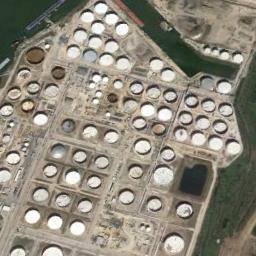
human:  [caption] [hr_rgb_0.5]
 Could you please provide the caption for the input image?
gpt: There are many storage tanks on the bare land next to the river .

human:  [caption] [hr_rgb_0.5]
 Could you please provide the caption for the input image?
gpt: There are two storage tanks in the open space  The white storage tank is slightly larger than the gray one .

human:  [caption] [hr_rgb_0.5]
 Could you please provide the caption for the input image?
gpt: There are many different sized storage tanks in the factory, And there are large lawns in the factory .

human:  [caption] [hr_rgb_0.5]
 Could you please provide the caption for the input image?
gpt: The grass is beside the storage tanks .

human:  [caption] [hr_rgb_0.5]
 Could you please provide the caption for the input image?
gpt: There are many white storage tanks arranged neatly .